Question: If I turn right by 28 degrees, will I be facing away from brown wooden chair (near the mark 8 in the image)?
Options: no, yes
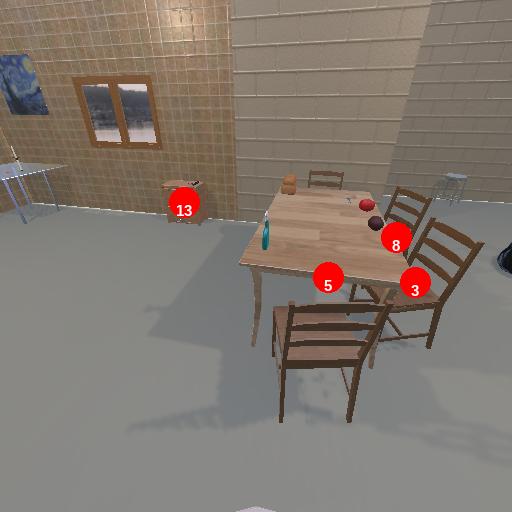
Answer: no